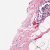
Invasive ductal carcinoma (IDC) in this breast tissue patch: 0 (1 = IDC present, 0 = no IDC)